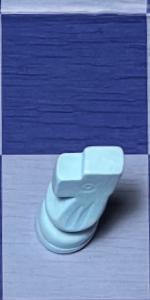
Label: Knight_White